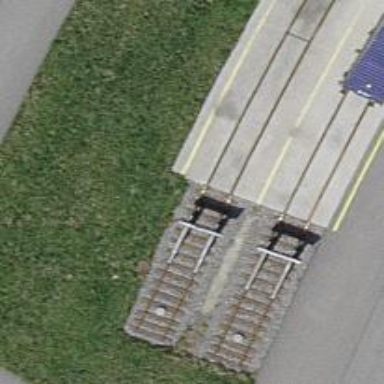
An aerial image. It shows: Railway buffer stop.